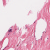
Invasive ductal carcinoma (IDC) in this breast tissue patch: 0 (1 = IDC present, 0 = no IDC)